Question: I want to create a dialog like this:

I need to create the dialog when user clicks on the profile image like given in link. Current I'm doing this
'''
final CharSequence[] items = { "Gallery", "Camera", "Cancel" };
AlertDialog.Builder builder = new AlertDialog.Builder(mContext);
builder.setTitle("Add Photo!");
builder.setItems(items, new DialogInterface.OnClickListener() {
@Override
public void onClick(DialogInterface dialog, int item) {
if (items[item].equals("Gallery")) {
Intent intent = new Intent(MediaStore.ACTION_IMAGE_CAPTURE);
File f = new File(android.os.Environment.getExternalStorageDirectory(), "temp1.jpg");
mImageCaptureUri = Uri.fromFile(f);
intent.putExtra(MediaStore.EXTRA_OUTPUT, mImageCaptureUri);
startActivityForResult(intent, CAMERA_CODE);
} else if (items[item].equals("Camera")) {
Intent i = new Intent(Intent.ACTION_PICK, android.provider.MediaStore.Images.Media.EXTERNAL_CONTENT_URI);
startActivityForResult(i, GALLERY_CODE);
} else if (items[item].equals("Cancel")) {
dialog.dismiss();
}
}
});
builder.show();
'''
I dont know how to do as the design given please help me on this.
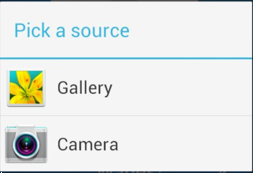
Answer: There are two ways you can achieve this.
1. Using Custom Alert dialog.
2. Using Intent by query intent activities.
By default, Android doesn't show the option to open camera and gallery in a single shot. But doing some tricks will help to achieve this.
Refer the below code which is used to display Camera and Gallery browse options in a single default dialog.
'''
// Picks Camera first.
final List<Intent> cameraIntents = new ArrayList<Intent>();
final Intent captureIntent = new Intent(
android.provider.MediaStore.ACTION_IMAGE_CAPTURE);
final PackageManager packageManager = getPackageManager();
final List<ResolveInfo> listCam = packageManager.queryIntentActivities(
captureIntent, 0);
for (ResolveInfo res : listCam) {
final String packageName = res.activityInfo.packageName;
final Intent intent = new Intent(captureIntent);
intent.setComponent(new ComponentName(res.activityInfo.packageName,
res.activityInfo.name));
intent.setPackage(packageName);
intent.putExtra(MediaStore.EXTRA_OUTPUT, outputFileUri);
cameraIntents.add(intent);
}
final Intent galleryIntent = new Intent();
galleryIntent.setType("image/*");
galleryIntent.setAction(Intent.ACTION_PICK);
// Chooser of filesystem options.
final Intent chooserIntent = Intent.createChooser(galleryIntent,
"Select Image from");
// Add the camera options.
chooserIntent.putExtra(Intent.EXTRA_INITIAL_INTENTS,
cameraIntents.toArray(new Parcelable[]{}));
startActivityForResult(chooserIntent, TAKE_PHOTO_CODE);
'''
Already answered here for same type of issue. !!
--> <URL>
Hope this helps you,